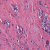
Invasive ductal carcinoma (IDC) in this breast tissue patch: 0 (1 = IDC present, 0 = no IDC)